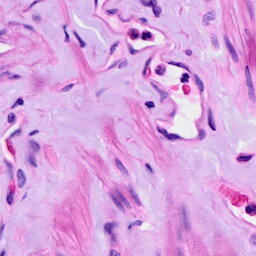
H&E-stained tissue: Ovarian